Field crop: maize
Growth stage: 2
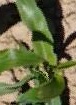
Species: maize